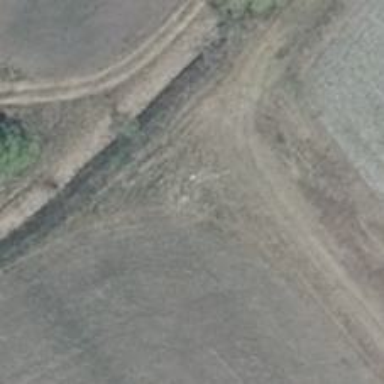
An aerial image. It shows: Hunting stand.